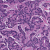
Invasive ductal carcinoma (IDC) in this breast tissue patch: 1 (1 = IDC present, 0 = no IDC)